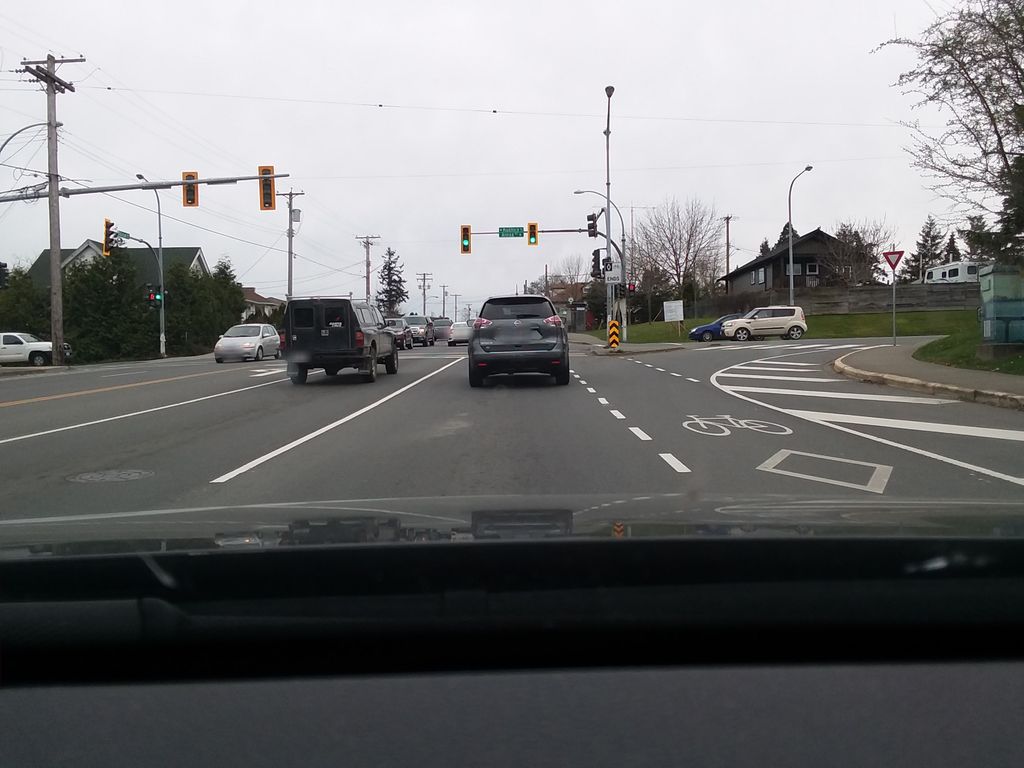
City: victoria